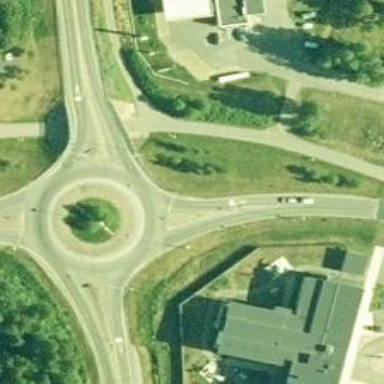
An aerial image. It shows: Secondary road with asphalt surface leading to roundabout junction.